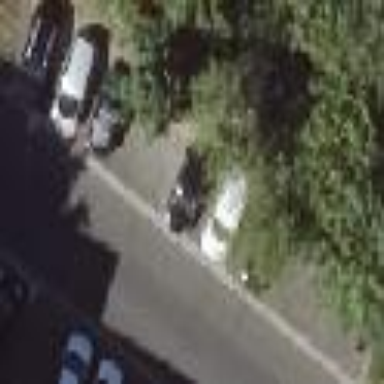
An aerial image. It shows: Parking available on the street side.